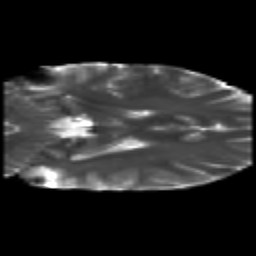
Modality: T2w
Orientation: coronal
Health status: healthy
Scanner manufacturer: siemens
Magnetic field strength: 3 T
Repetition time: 10 s
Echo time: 0.092 s